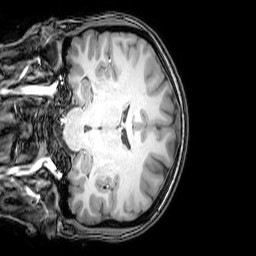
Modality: T1w
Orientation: coronal
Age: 26
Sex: female
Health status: healthy
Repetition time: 0.081 s
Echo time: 0.037 s